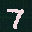
Label: 7